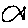
Label: fish